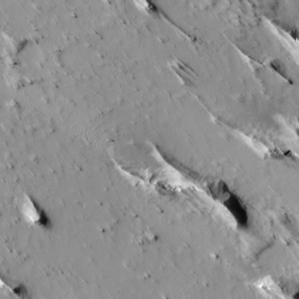
Label: non_frost